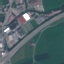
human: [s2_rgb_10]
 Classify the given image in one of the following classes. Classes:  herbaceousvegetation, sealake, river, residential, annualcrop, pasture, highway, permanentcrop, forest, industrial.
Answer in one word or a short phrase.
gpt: Highway